Field crop: maize
Growth stage: 2
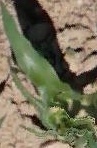
Species: maize